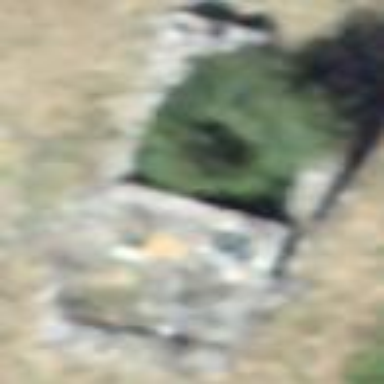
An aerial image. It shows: Historic building in ruins.